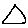
Label: triangle